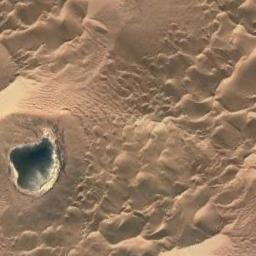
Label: desert